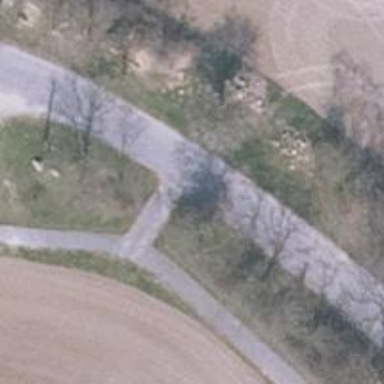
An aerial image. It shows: Asphalt path.